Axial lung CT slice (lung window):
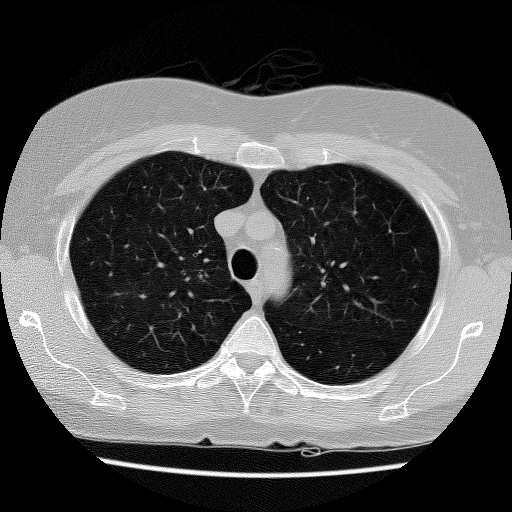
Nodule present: no